Question: This is a problem I've faced a couple of times now and never really been satisfied with how it's turned out. We use DevExpress GUI toolkit in our app which has a RadioGroup control that seems rather inflexible. Usually when we find ourselves wanting to use radio buttons, there are user inputs associated with the radio button choice. What we usually do is something like this:

So this has several obvious problems with it:
1. The spacing of the RadioGroupItems in the RadioGroup cannot be controlled directly. They evenly space themselves to the height of the RadioGroup control.
2. The items in the list don't align with any other controls.
3. The programmer must manually enable and disable controls based on the value of the RadioGroup.
4. Otherwise-usable space in the form is wasted, especially since width happens to be at a premium in our UI.
5. There is no user-visible grouping of items apart from vague physical proximity. This is particularly bad if one of the text labels on the RadioGroupItems is much longer than the other.
So, is there anything within DevExpress that we should be using instead?
Failing that, is there any way to put singular RadioGroupItems into the form and position them myself?
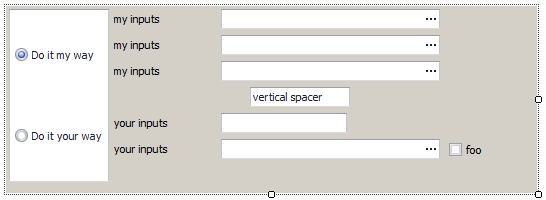
Answer: You can use several 'CheckEdit' controls. Set the 'CheckEdit.Properties.RadioGroupIndex' property of each 'CheckEdit' to the same value and set 'CheckEdit.Properties.CheckStyle' to 'CheckStyles.Radio' value.
1. The spacing is controlled directly.
2. The CheckEdit control aligns with any other controls.
3. You can add bindings for CheckEdit.EditValue property to enable and disable controls.
4. You can manipulate with the usable space.
5. The text of each CheckEdit control can be controlled independently.